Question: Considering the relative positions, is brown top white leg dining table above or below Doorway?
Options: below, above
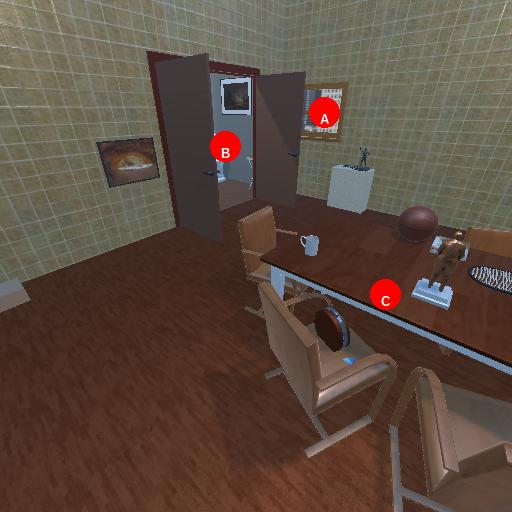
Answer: below